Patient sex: M
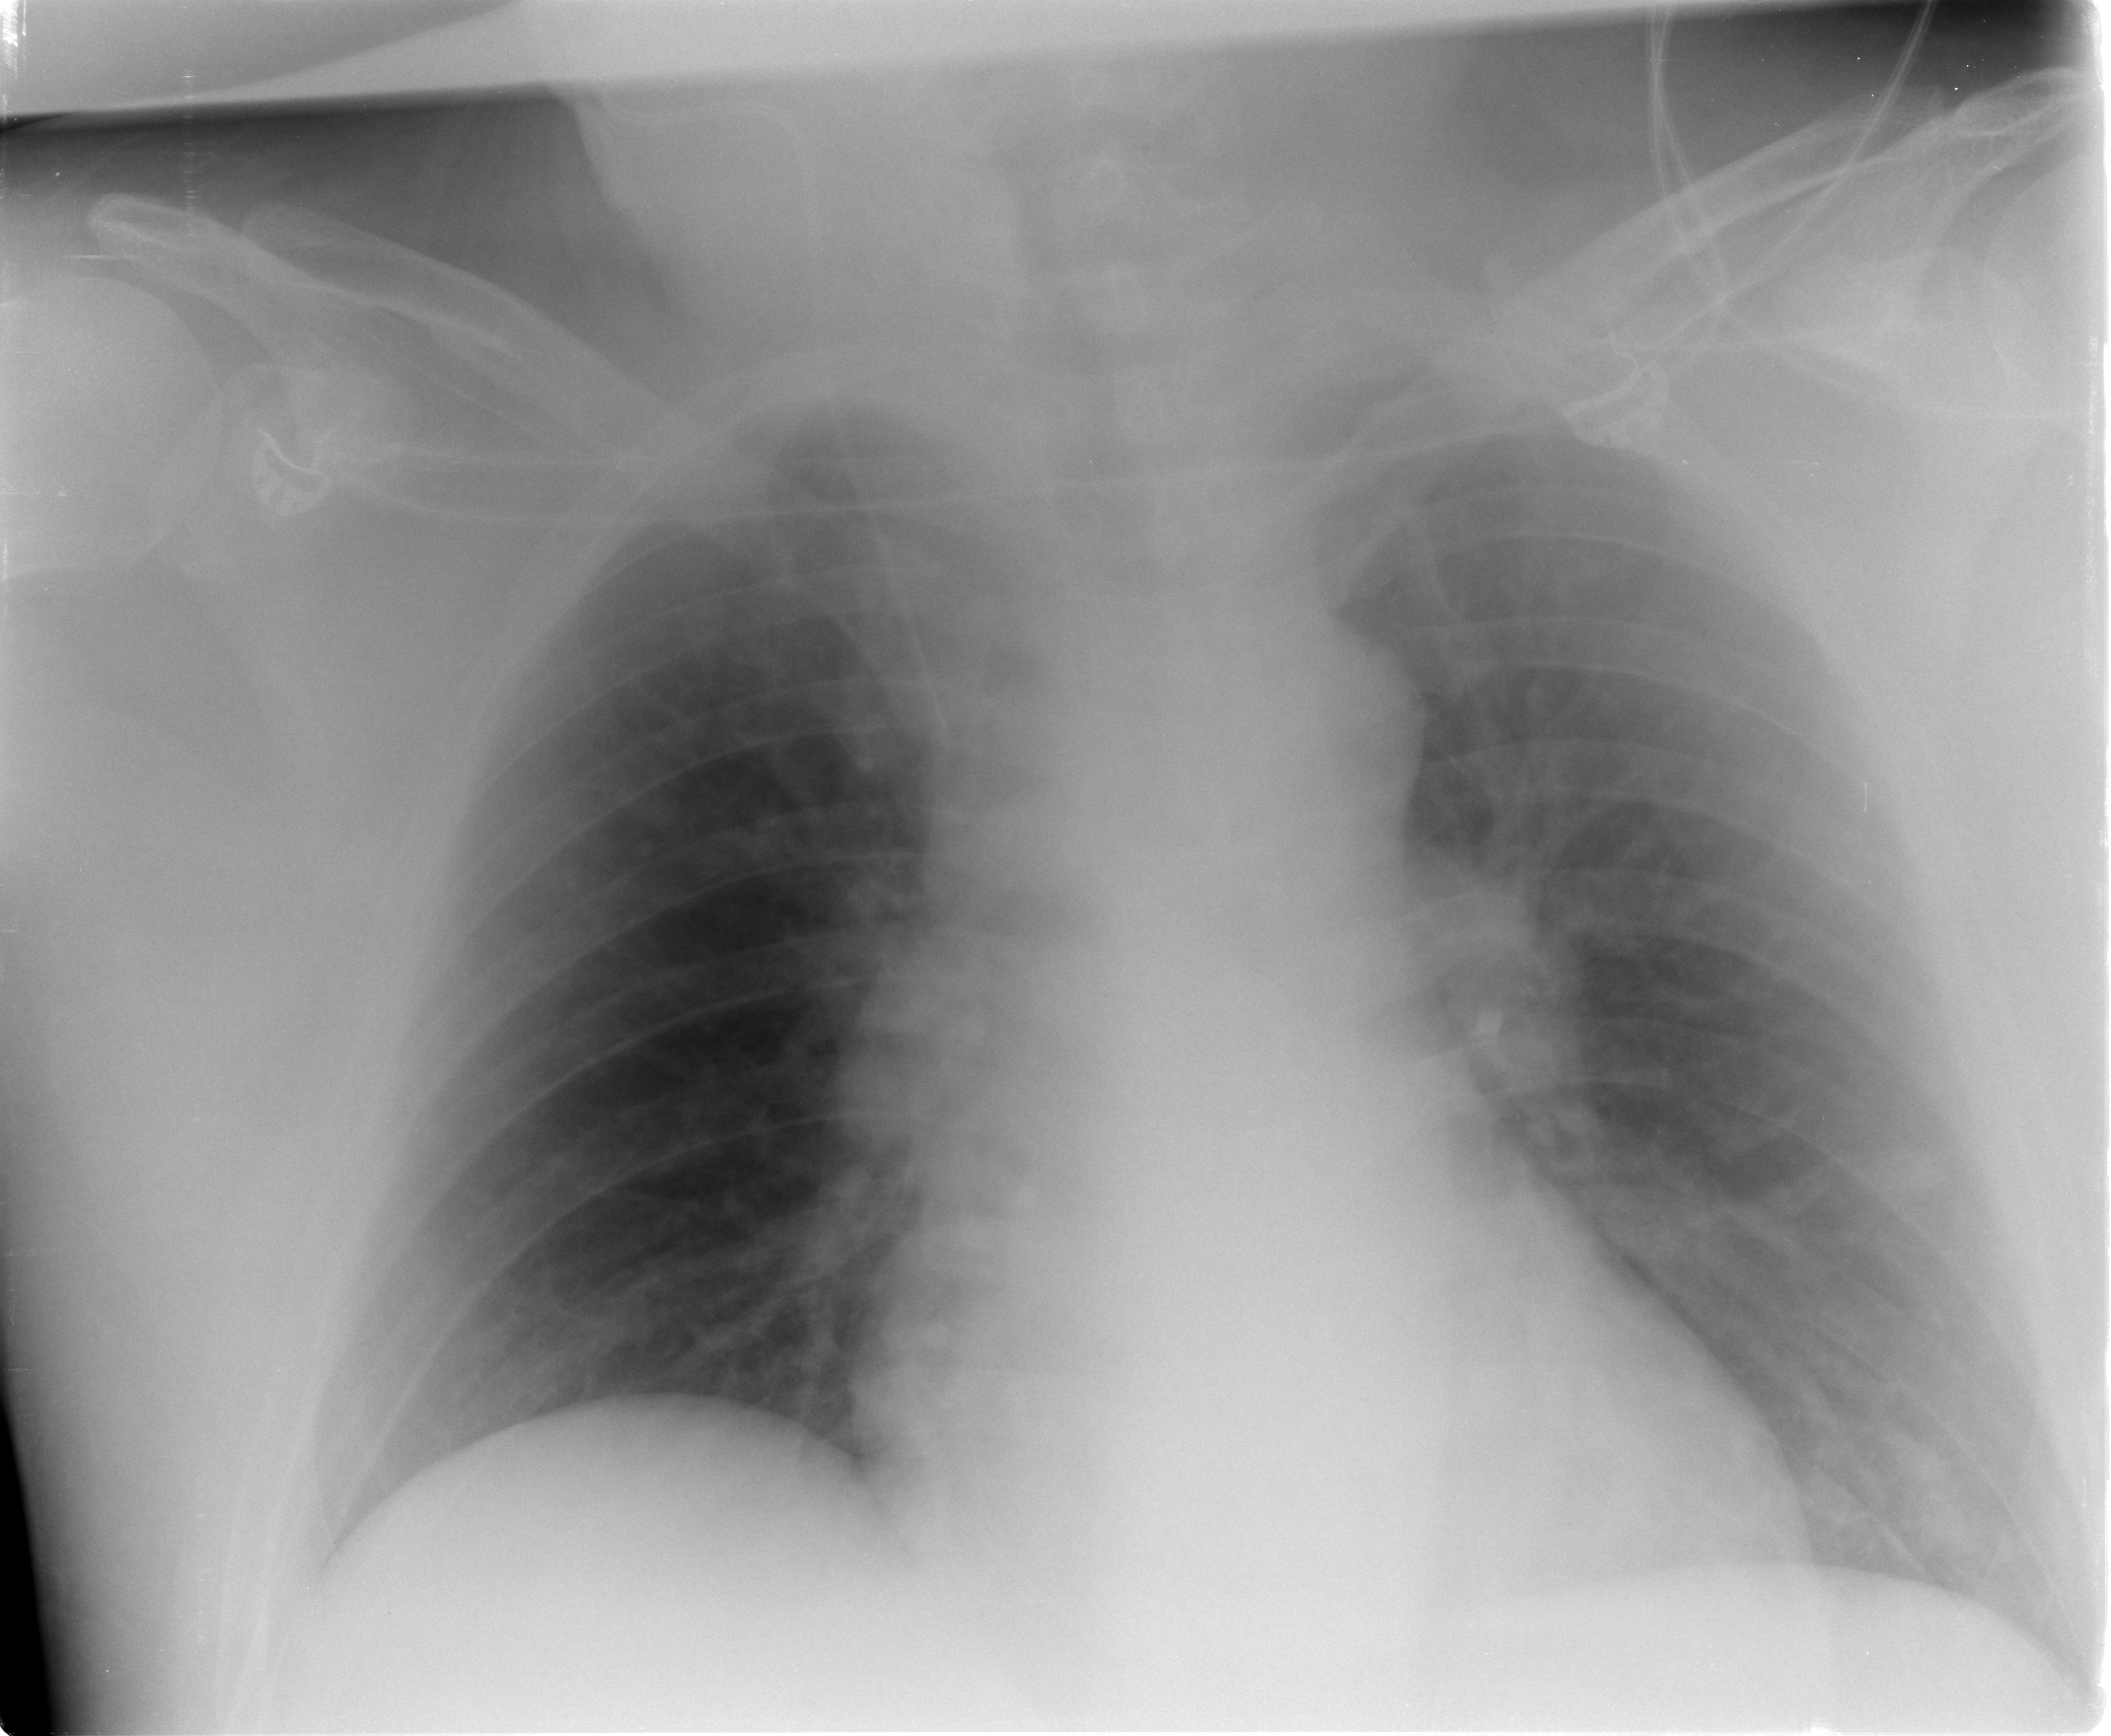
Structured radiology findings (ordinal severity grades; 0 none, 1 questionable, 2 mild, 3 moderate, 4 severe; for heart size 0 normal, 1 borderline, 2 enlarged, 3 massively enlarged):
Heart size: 0
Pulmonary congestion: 1
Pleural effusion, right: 0
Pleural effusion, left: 0
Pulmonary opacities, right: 0
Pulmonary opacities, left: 0
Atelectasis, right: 0
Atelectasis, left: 2